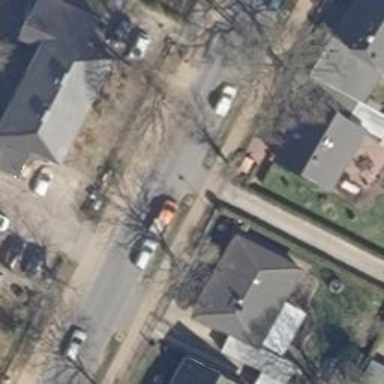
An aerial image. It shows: Smooth asphalt road in residential area.